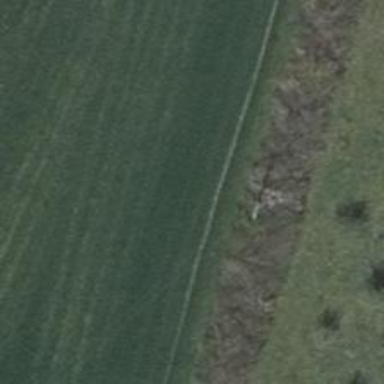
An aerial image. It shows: Minor power line.